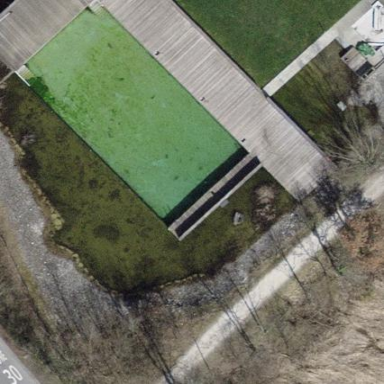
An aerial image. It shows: Swimming pool located in leisure land.